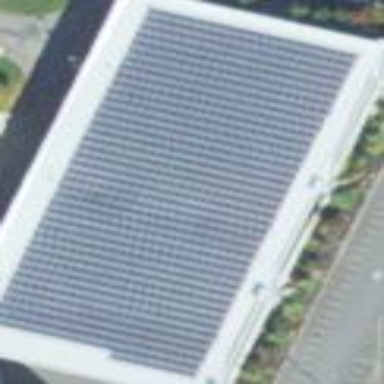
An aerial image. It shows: Solar power generator with photovoltaic panels.